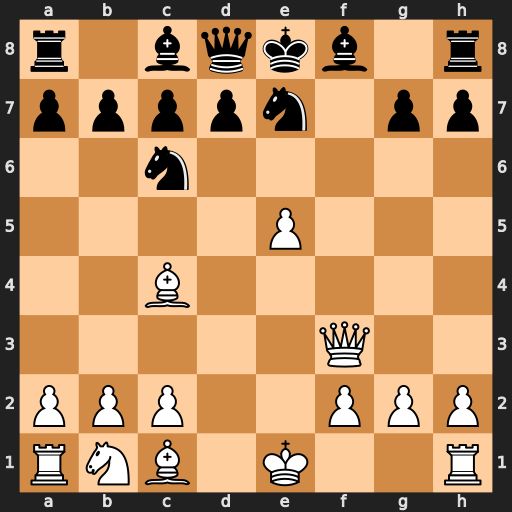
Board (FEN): r1bqkb1r/ppppn1pp/2n5/4P3/2B5/5Q2/PPP2PPP/RNB1K2R
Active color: w
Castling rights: KQkq
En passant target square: -
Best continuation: Qf7#